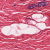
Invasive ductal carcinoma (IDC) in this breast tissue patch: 0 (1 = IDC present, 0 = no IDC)